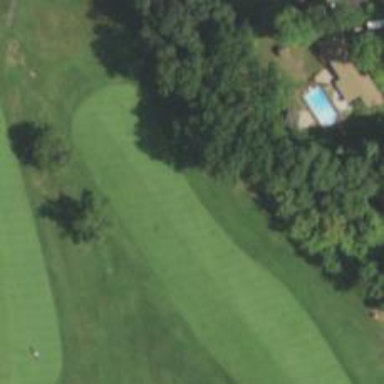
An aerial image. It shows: Golf hole.